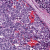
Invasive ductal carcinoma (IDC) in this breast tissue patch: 0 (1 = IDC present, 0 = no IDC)